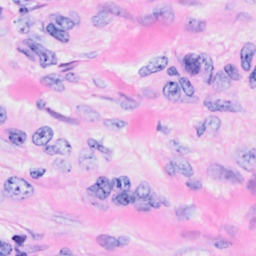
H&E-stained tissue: Breast